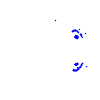
Particle: kaon